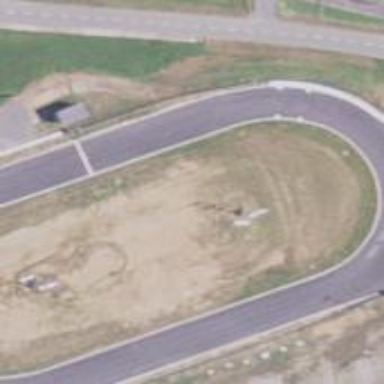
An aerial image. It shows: Motor sport raceway.